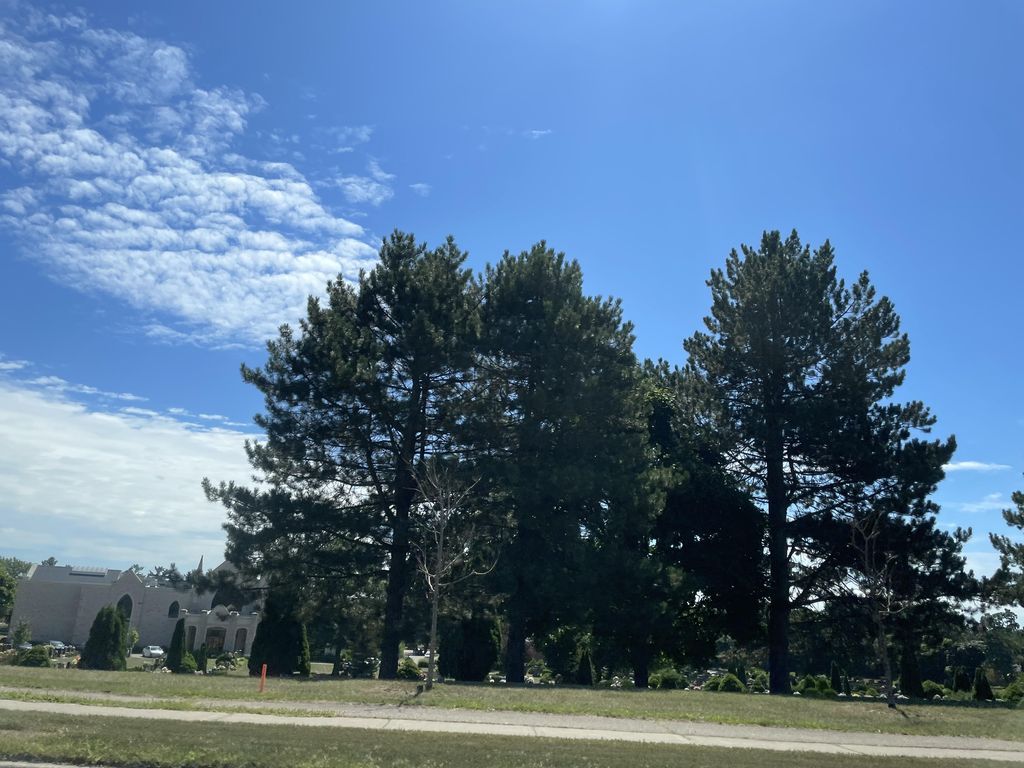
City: hamilton